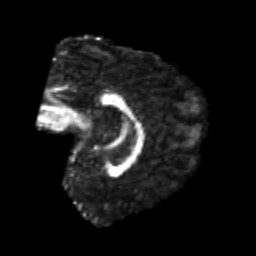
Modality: FA
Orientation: sagittal
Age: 21
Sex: female
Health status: healthy
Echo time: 0.074 s